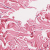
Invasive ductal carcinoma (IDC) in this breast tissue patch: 0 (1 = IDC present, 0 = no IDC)